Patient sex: F
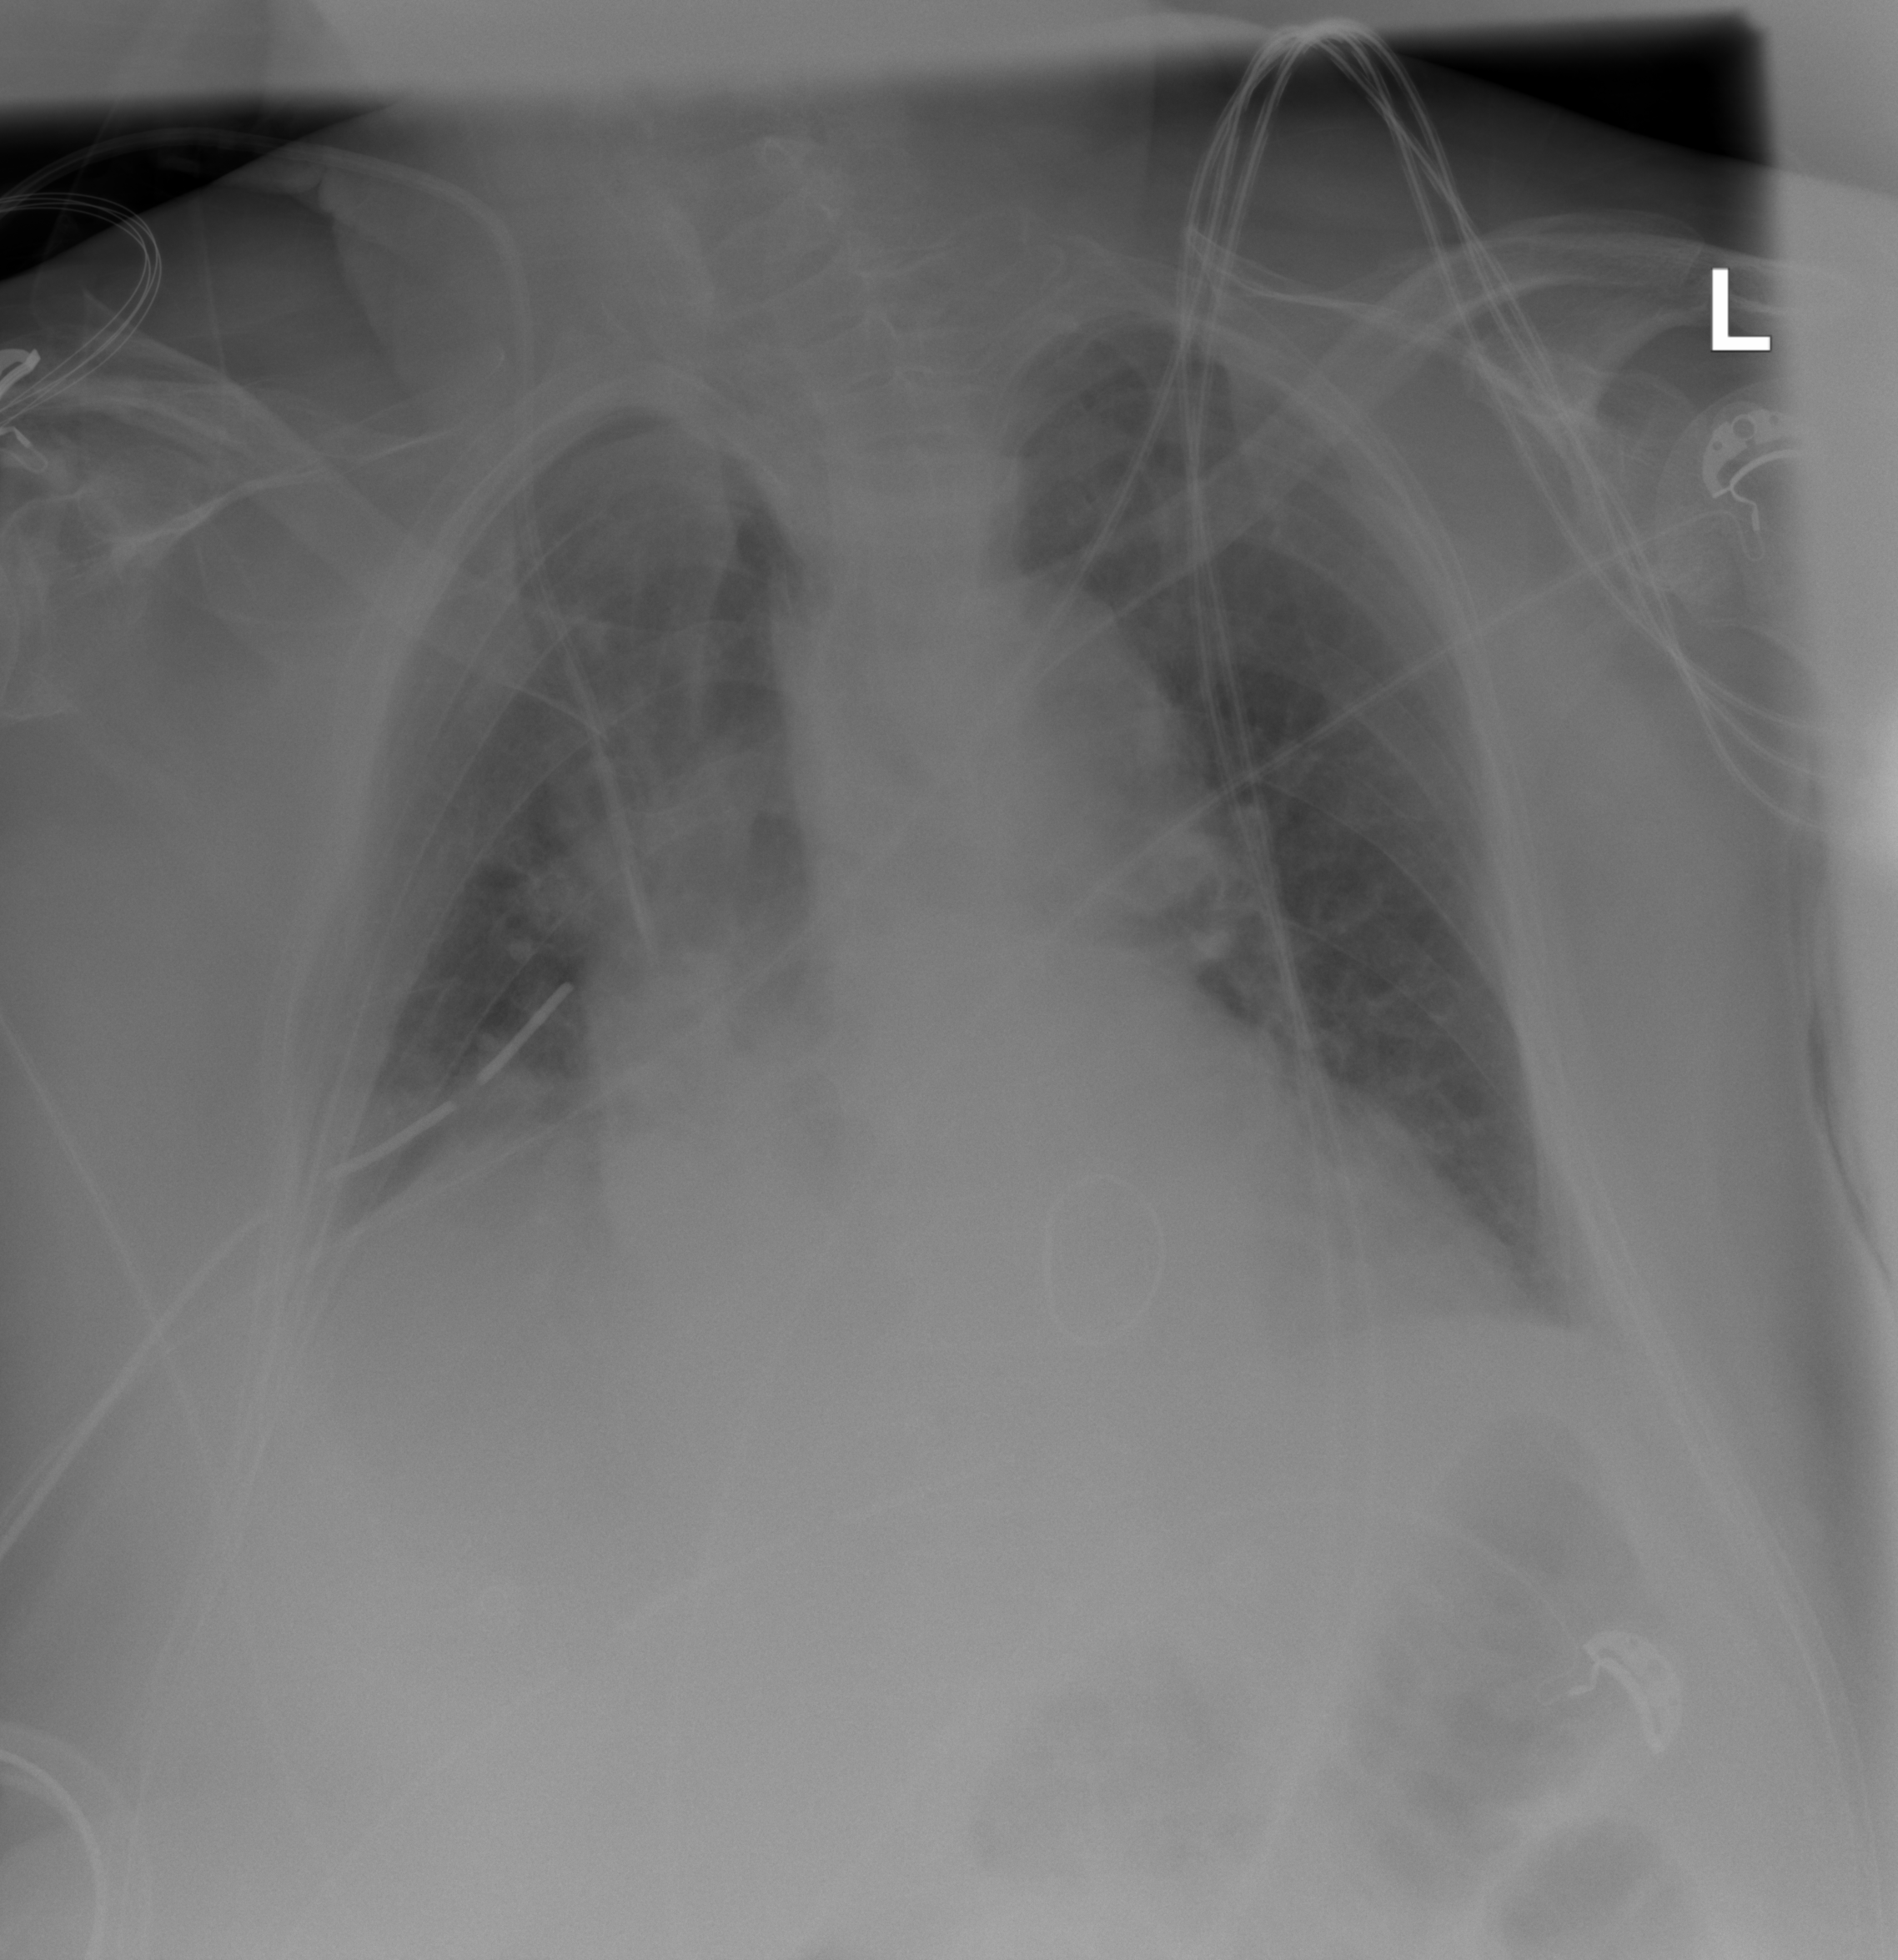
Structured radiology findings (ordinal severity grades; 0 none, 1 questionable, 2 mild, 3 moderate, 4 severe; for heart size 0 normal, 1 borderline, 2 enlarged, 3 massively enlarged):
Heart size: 1
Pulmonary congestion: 0
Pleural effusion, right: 2
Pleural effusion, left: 2
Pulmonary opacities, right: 0
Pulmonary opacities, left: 0
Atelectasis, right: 2
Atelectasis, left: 0